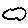
Label: cloud